Field crop: maize
Growth stage: 1
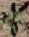
Species: atriplex